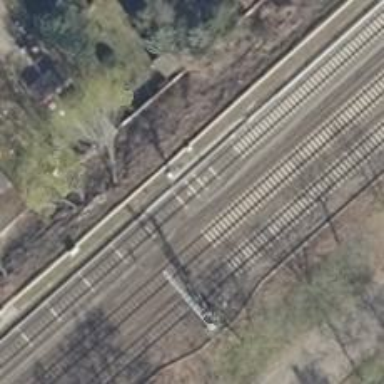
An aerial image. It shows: Railway signal.